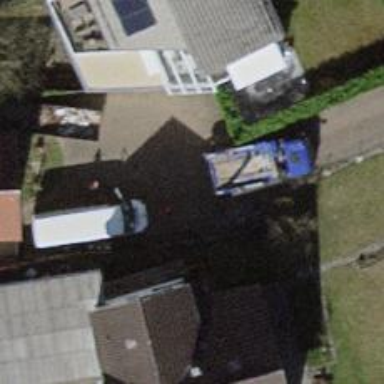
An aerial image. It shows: Driveway made of paving stones.